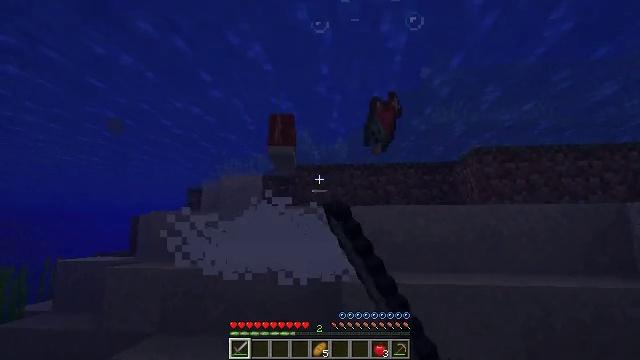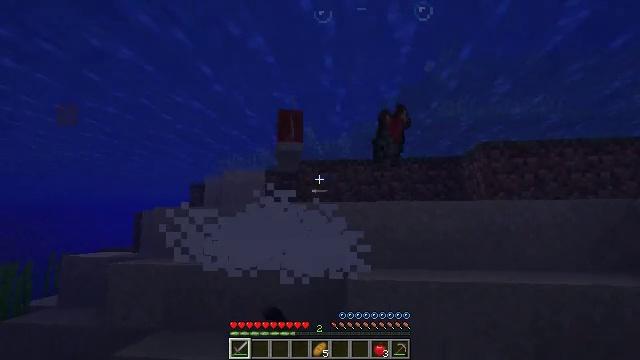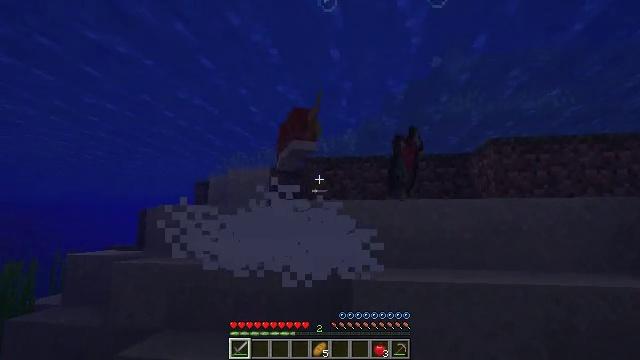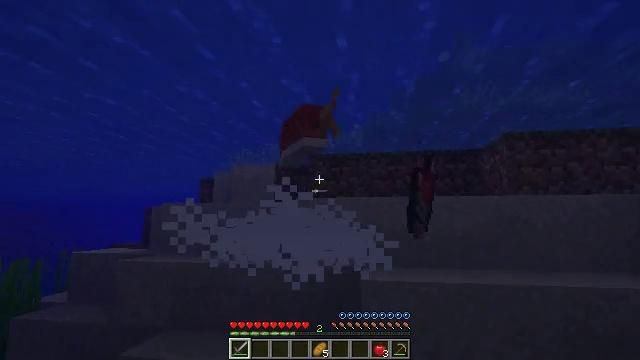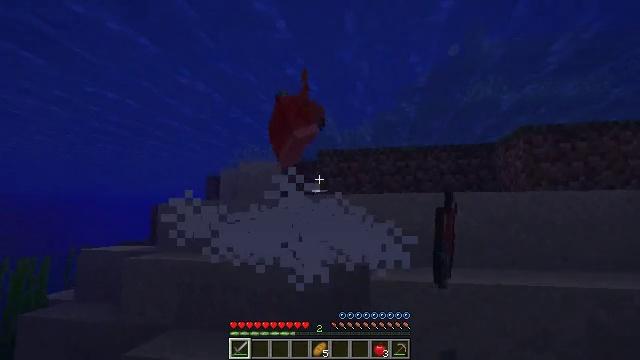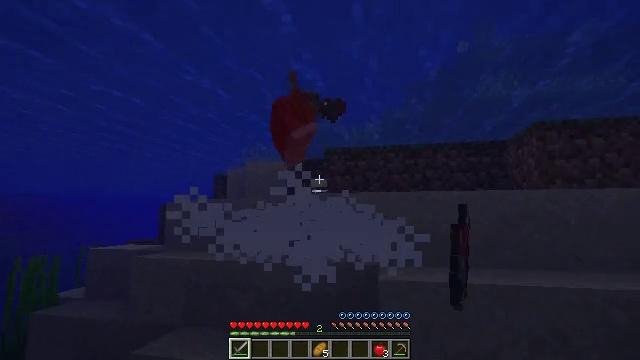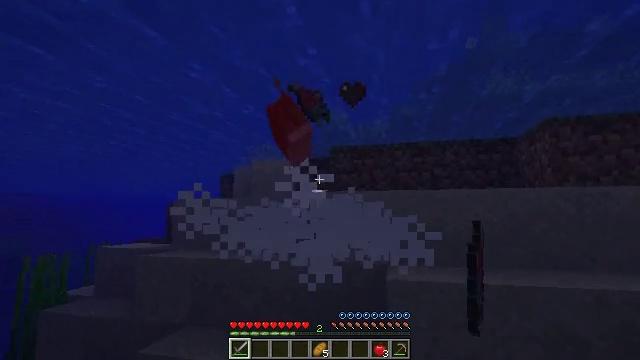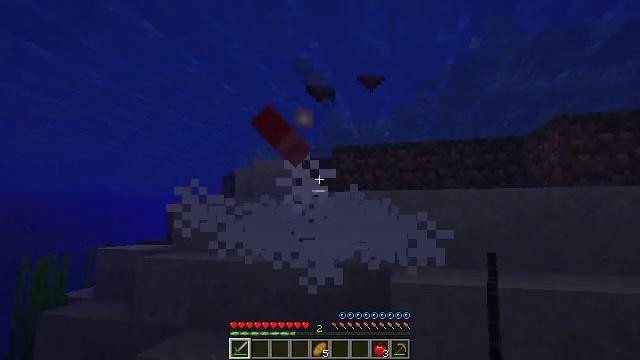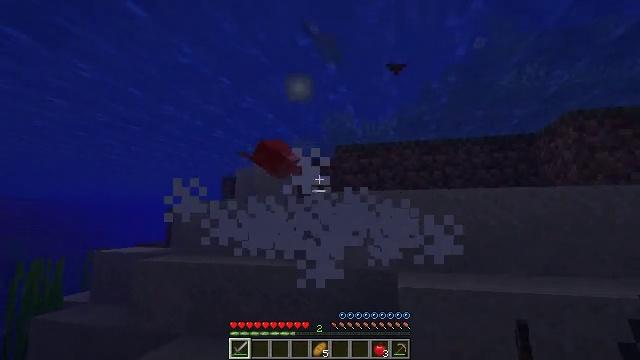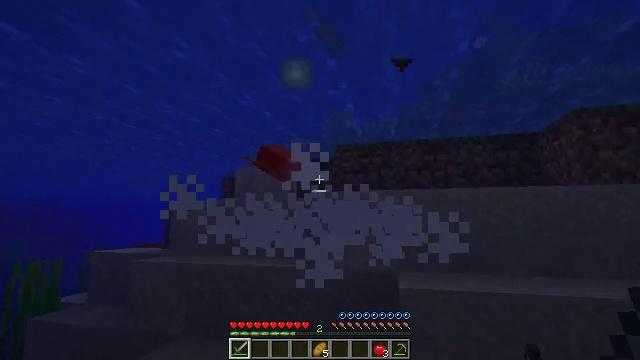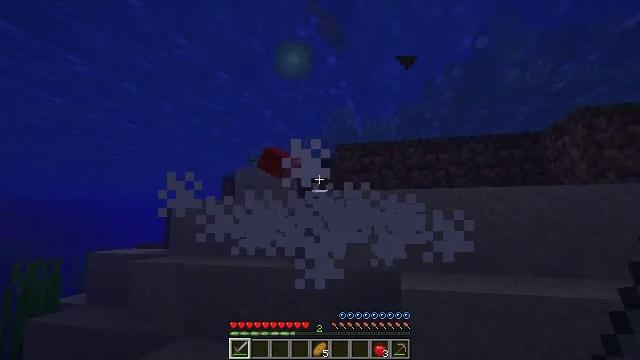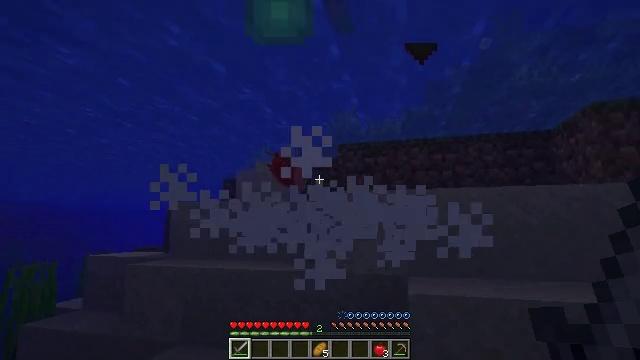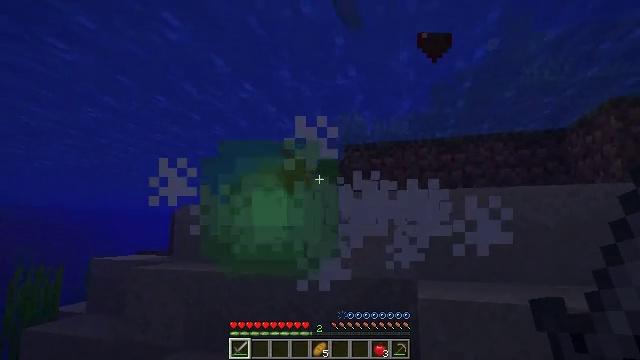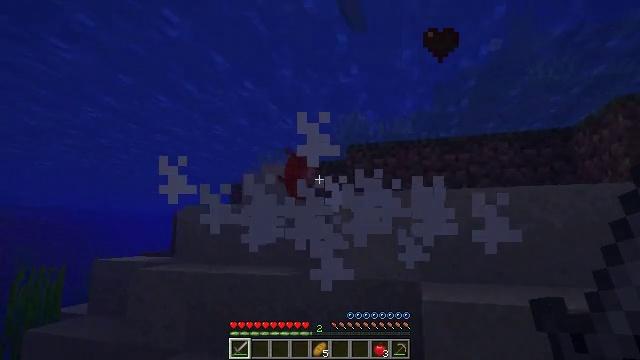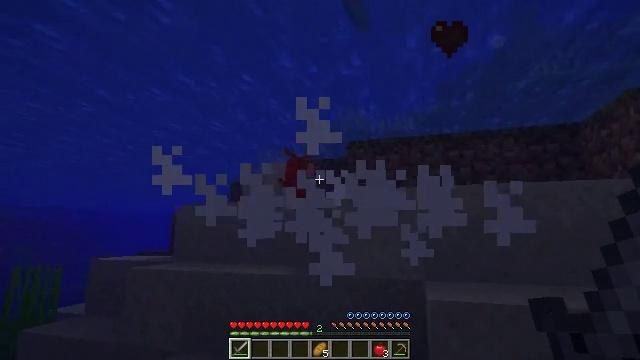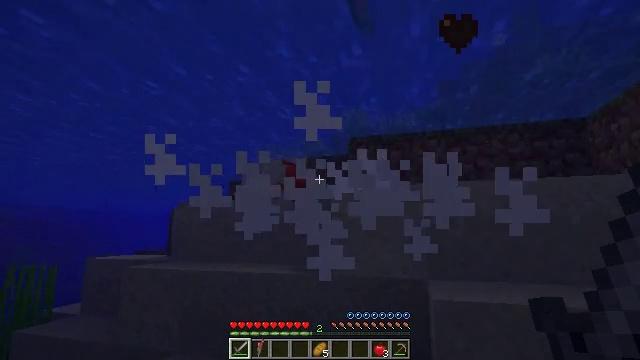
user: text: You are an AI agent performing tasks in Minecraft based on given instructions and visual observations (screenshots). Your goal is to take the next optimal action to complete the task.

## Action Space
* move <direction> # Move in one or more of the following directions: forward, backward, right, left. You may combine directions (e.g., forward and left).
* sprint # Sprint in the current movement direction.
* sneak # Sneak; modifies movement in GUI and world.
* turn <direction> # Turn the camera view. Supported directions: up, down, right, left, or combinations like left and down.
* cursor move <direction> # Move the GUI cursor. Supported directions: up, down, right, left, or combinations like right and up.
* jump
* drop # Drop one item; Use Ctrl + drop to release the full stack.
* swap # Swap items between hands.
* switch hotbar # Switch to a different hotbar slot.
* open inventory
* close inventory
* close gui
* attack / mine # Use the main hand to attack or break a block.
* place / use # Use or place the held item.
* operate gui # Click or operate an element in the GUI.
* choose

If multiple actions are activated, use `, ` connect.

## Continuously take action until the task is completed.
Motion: motion action
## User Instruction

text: Kill the salmon.
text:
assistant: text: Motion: move forward, attack / mine
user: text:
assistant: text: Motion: move forward
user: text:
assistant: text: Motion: move forward, turn left
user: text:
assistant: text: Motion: move forward, turn left
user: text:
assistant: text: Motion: move forward, turn left
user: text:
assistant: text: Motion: move forward, turn left
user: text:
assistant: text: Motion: move forward
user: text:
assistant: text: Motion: move forward
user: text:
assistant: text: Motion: move forward
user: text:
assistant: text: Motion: move forward
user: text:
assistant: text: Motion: move forward
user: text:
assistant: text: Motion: move forward, turn left
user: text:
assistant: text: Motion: move forward
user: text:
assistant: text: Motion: move forward
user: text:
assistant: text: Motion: move forward
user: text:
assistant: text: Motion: move forward
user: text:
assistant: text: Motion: move forward
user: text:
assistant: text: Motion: move forward
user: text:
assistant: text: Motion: move forward and move right
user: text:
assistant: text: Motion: move forward and move right
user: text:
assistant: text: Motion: move forward and move right
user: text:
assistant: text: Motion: move forward and move right
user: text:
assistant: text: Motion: move forward and move right
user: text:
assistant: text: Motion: move forward and move right
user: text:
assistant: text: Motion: move forward and move right
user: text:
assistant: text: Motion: move forward and move right
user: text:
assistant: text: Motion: move forward and move right
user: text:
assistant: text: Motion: move forward
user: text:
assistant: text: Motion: move forward
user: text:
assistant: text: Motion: move forward